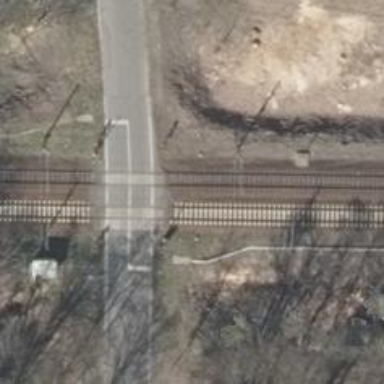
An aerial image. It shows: Level crossing along the railway.